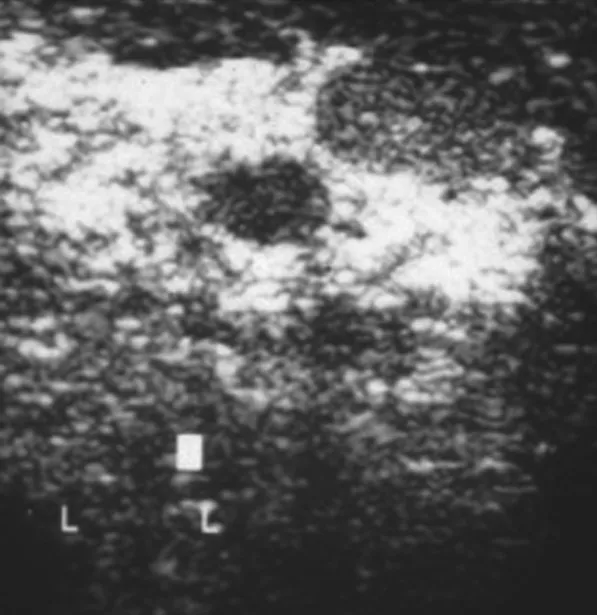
Ultrasound of the MRI-detected lesion. Following MRI, the patient was scheduled for ultrasound to identify the questionable lesions seen on MRI for possible core biopsy. Under ultrasound the lesion of concern was identified and biopsied at the 1:00 location in the left breast. Additionally, one lesion seen by MRI in the right breast at the 4:00 location was identified and biopsied.
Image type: radiology (mri)